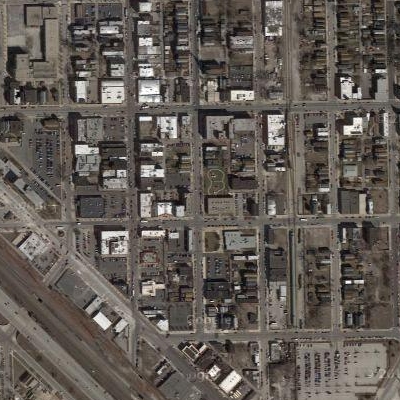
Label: Industry